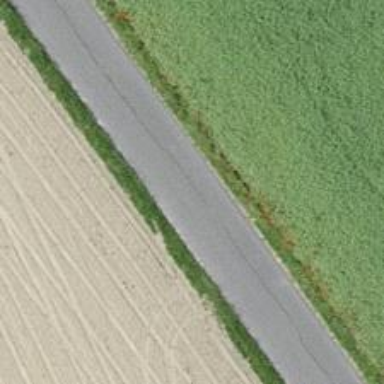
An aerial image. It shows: Unclassified road with asphalt surface.